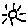
Label: sun